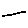
Label: line